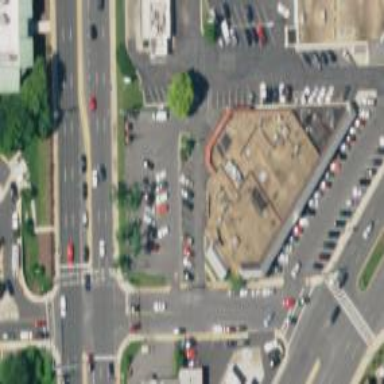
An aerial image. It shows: Retail building.